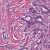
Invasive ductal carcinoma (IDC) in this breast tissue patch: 1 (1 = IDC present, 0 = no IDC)